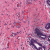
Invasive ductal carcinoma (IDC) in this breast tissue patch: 0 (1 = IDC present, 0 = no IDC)